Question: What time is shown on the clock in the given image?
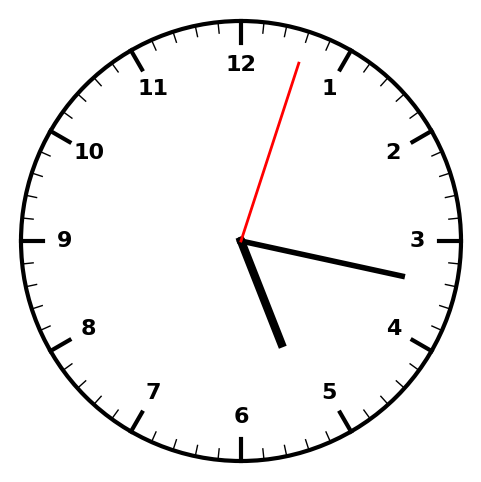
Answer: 05:17:03